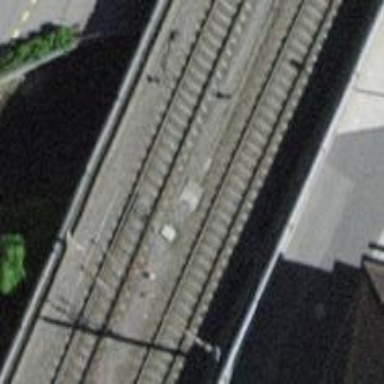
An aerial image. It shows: Railway switch.